Field crop: maize
Growth stage: 2
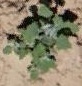
Species: chenopodium